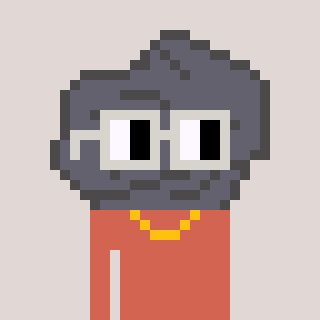
a pixel art character with square light gray glasses, a rock-shaped head and a peachy-colored body on a warm background